Interaction volume radius: 10 \u00c5
Interaction volume height: 10 \u00c5
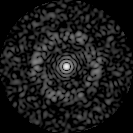
Disorder parameter: 0.8209